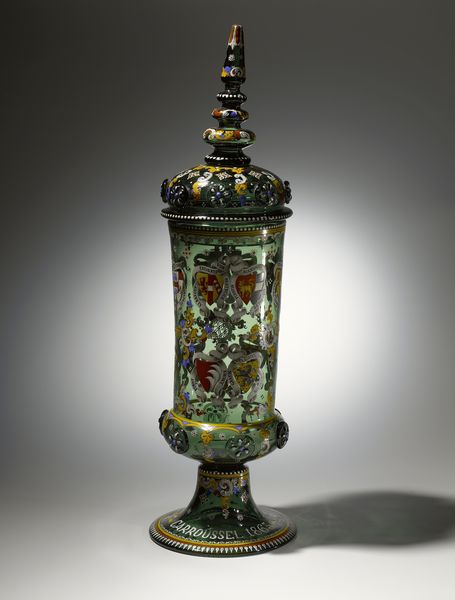
Titel: Bokaal met deksel, beschilderd met wapens van adelijke families uit Duitsland en het Keizerrijk Oostenrijk-Hongarije
Künstler: Anton Ambros Egermann
Standort: Amsterdam
Institution: Rijksmuseum
Schlagwörter: blue, ornate, red, black, green, yellow, decorative, flowers, pot, vase, silver, light, ornament, shadow, glass, urn, design, colourful, coat of arms, ceramic, shield, candle, paint, eastern, lion, photograph, tall, painted, base, point, heart, enamel, scupture, object, item, lid, weird, east, 1865, heraldry, hearts, rampart, 1867, carroussel, coast of arms, blown glass, hpoint